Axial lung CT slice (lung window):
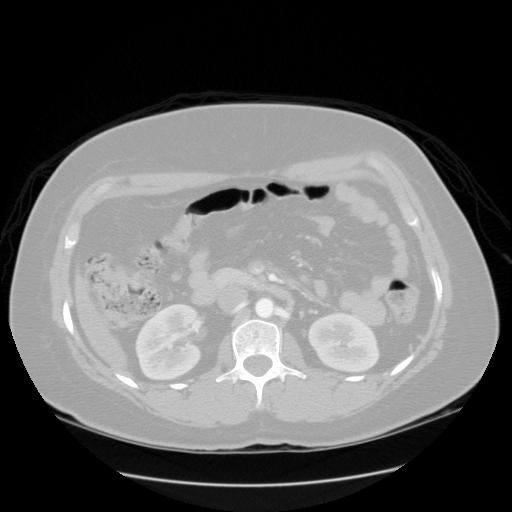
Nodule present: no